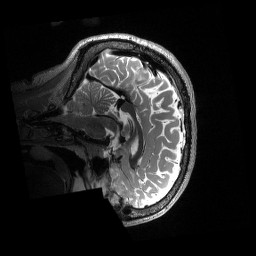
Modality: T2w
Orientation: sagittal
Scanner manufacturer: siemens
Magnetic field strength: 3 T
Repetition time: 3.2 s
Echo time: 0.563 s